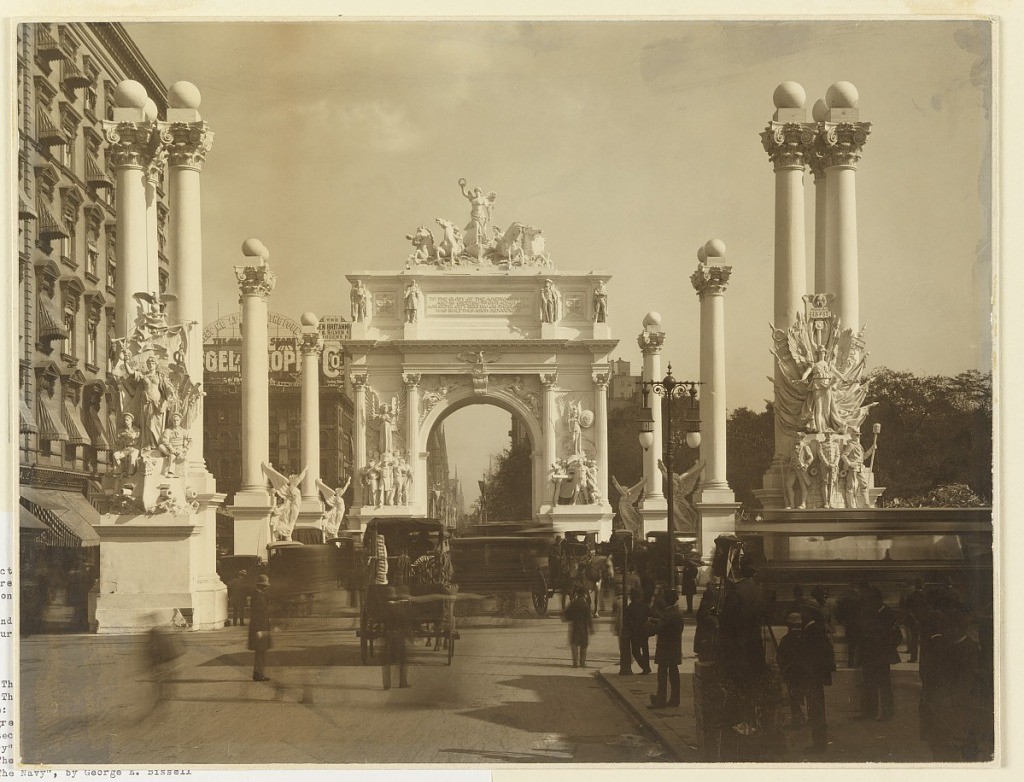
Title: The Dewey Arch, Madison Square, New York
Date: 1899
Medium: Photographic print on paper
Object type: Photograph
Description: Photograph of the Dewey arch at Madison Square. The arch is flanked on either side by a colonnade and people are walking in the center.